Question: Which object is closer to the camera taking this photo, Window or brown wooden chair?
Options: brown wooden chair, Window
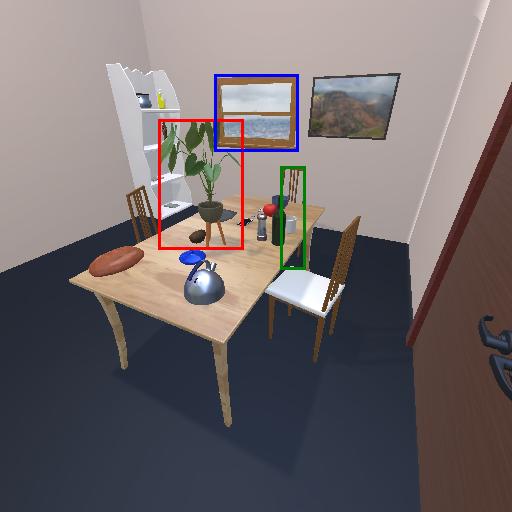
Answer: brown wooden chair